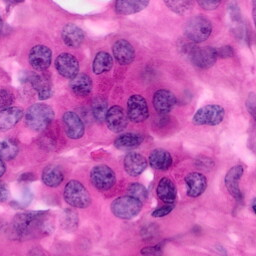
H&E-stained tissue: Pancreatic